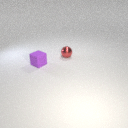
small red metal sphere behind small purple rubber cube